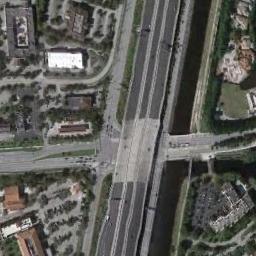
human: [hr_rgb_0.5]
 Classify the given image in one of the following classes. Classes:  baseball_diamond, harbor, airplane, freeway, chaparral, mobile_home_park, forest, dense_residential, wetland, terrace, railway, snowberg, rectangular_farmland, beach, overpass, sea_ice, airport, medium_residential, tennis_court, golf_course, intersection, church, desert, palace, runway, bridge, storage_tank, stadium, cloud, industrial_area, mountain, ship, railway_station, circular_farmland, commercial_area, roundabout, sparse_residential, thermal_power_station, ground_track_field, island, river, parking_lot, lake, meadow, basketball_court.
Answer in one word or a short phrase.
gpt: overpass